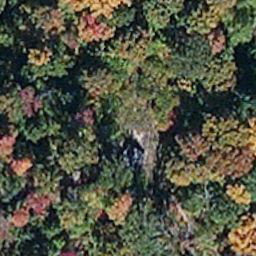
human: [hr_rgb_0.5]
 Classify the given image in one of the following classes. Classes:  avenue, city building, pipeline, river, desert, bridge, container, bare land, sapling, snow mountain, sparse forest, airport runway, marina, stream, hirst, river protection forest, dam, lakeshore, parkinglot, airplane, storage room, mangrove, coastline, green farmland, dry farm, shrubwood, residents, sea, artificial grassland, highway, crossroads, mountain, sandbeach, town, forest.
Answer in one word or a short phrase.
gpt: mangrove